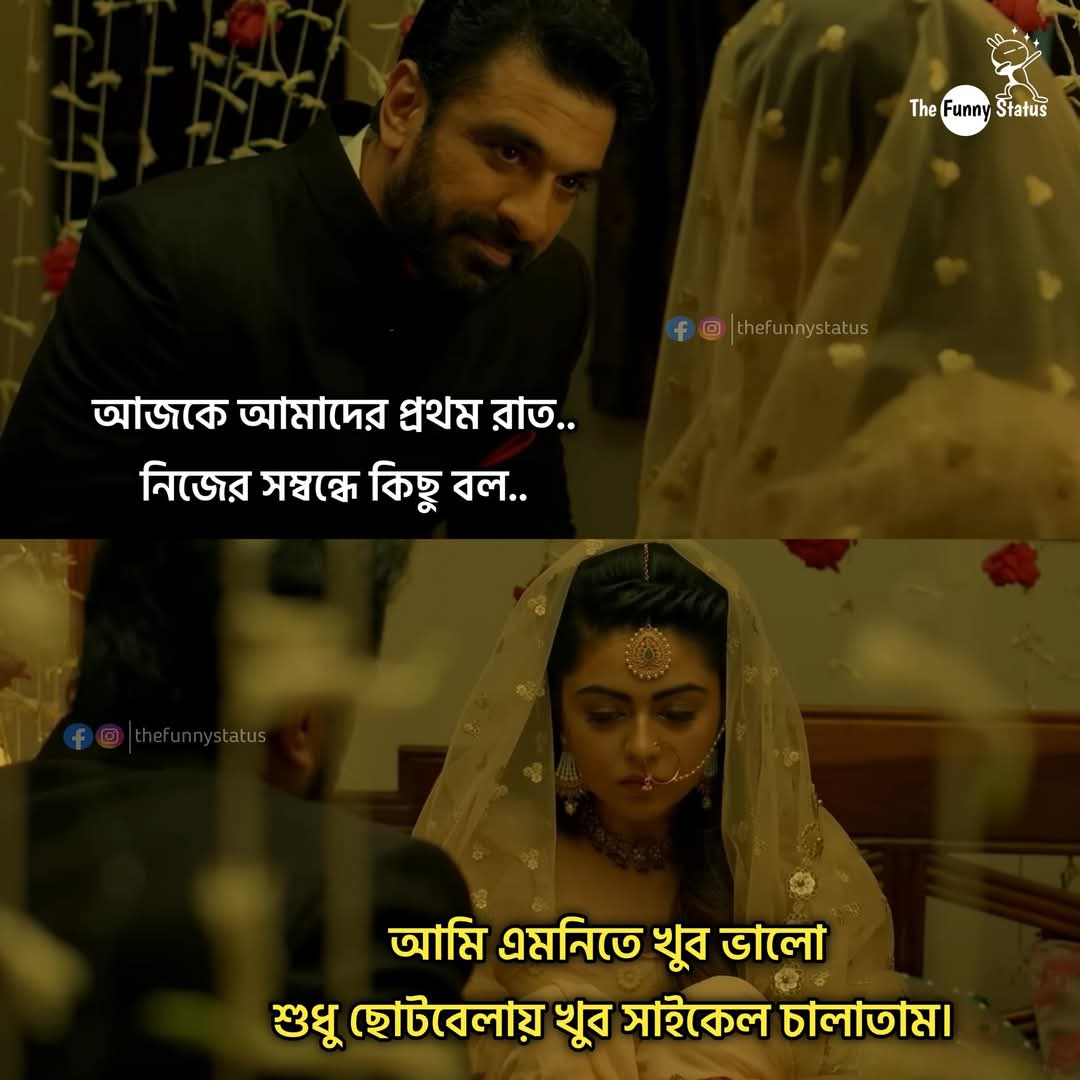
Text: আজকে আমাদের প্রথম রাত..
নিজের সম্বন্ধে কিছু বল..
আমি এমনিতে খুব ভালো শুধু ছোটবেলায় খুব সাইকেল চালাতাম।
Label: Non Hate